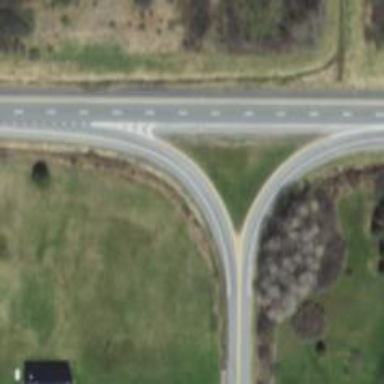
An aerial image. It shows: Trunk link highway.